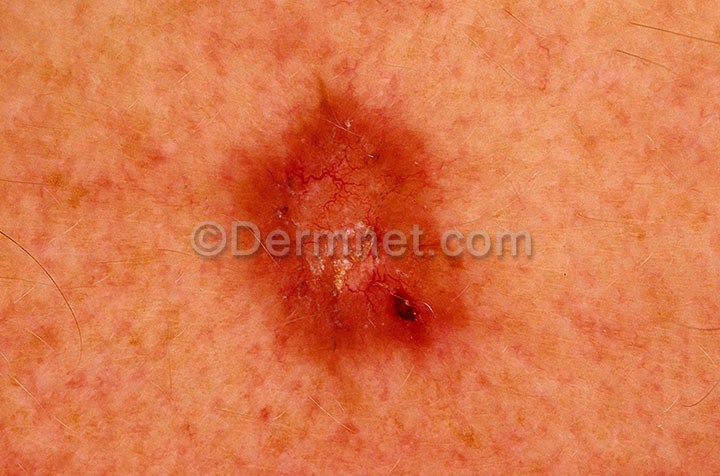
Disease: Actinic Keratosis Basal Cell Carcinoma and other Malignant Lesions